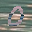
Label: 0